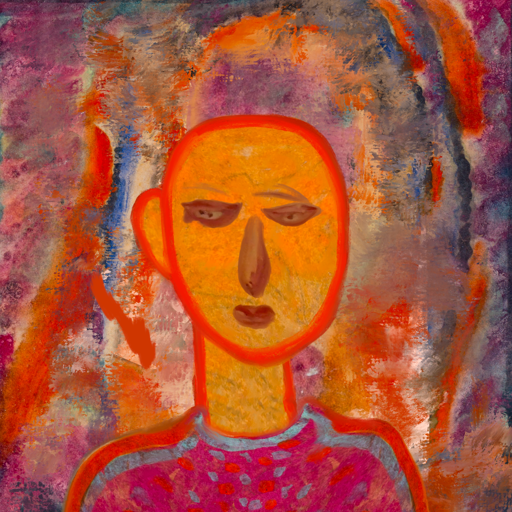
Background: Experience, Head And Neck Front: Sisters, Face Front: Pious_Lady, Bust: Sisters, Hair Front: Blank, Head Accessory: Blank, Second Necklace: Blank, Necklace: Blank, Baby: Blank